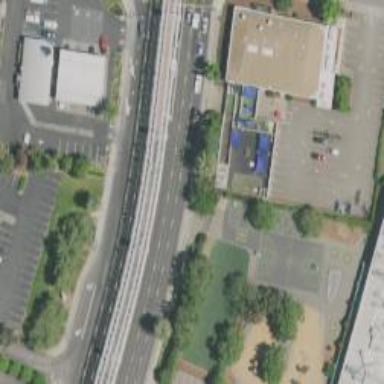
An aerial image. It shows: Monorail railway bridge.